Milling tool wear sample.
Tool blade image: 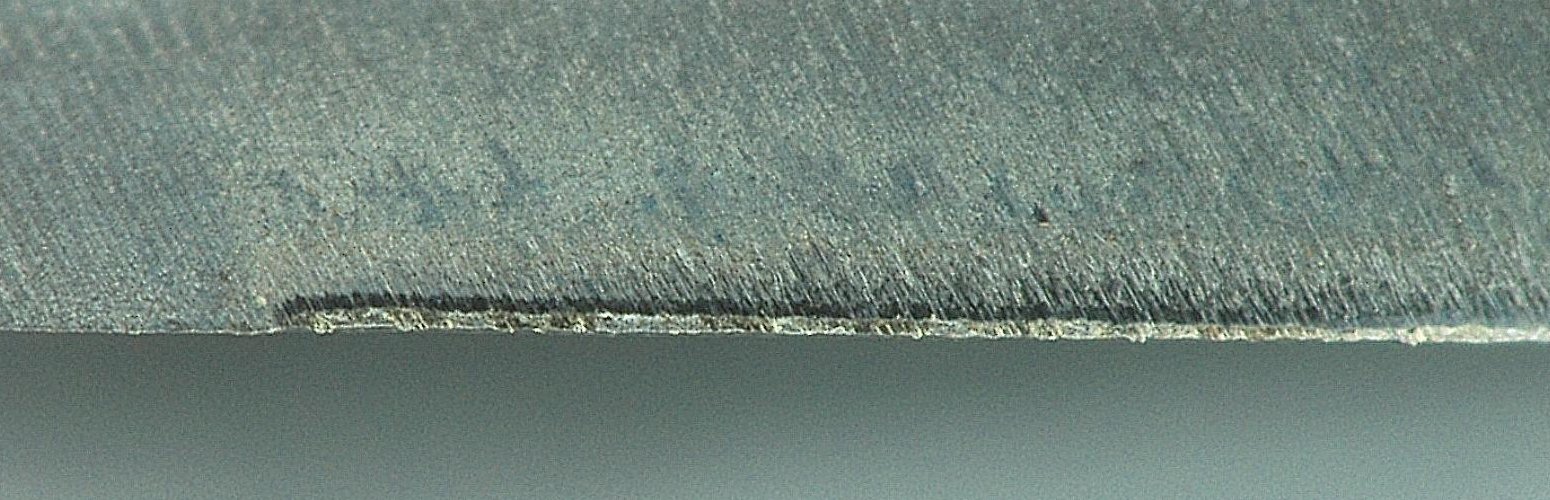
Chip image: 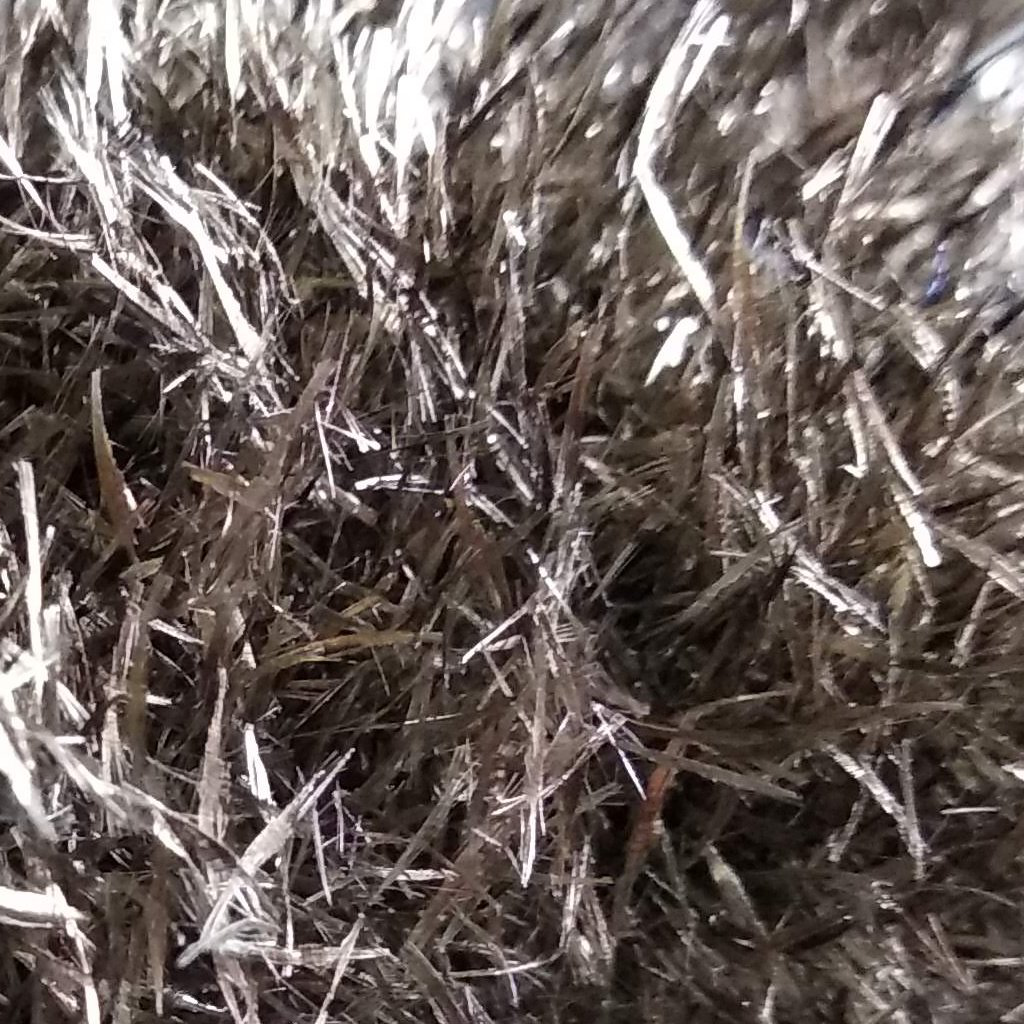
Workpiece image: 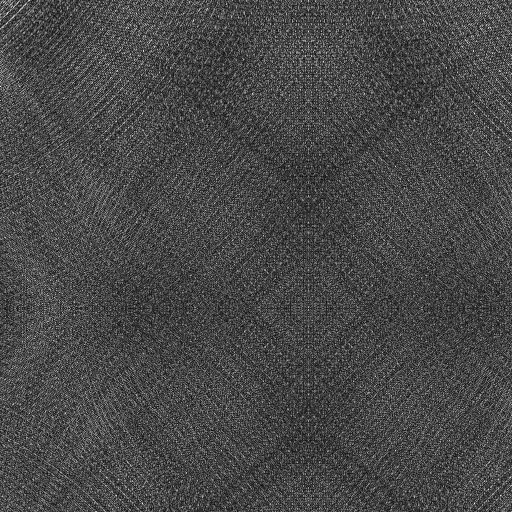
Tool wear state: sharp
Gaps: 9.17
Flank wear: 55.8
Overhang: 16.52
Force-signal Mel-spectrograms (X, Y, Z axes): 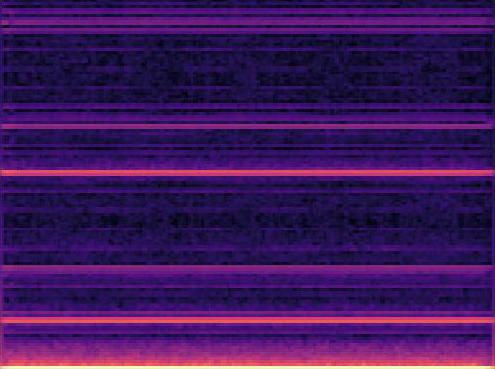 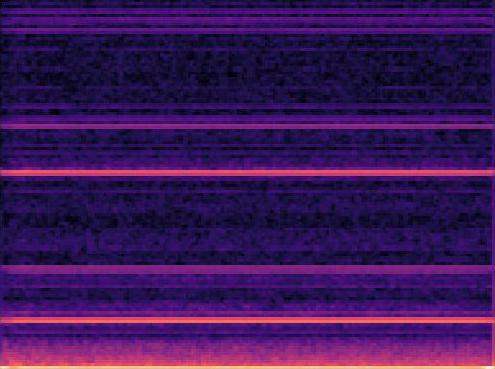 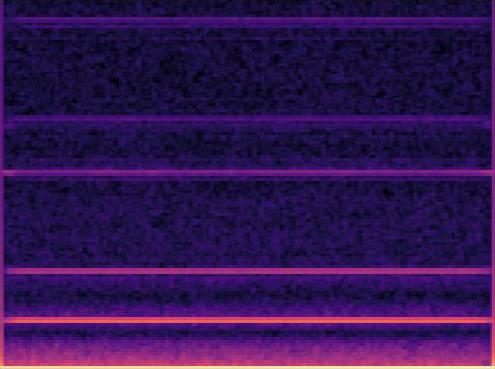
Force-signal scalograms (X, Y, Z axes): 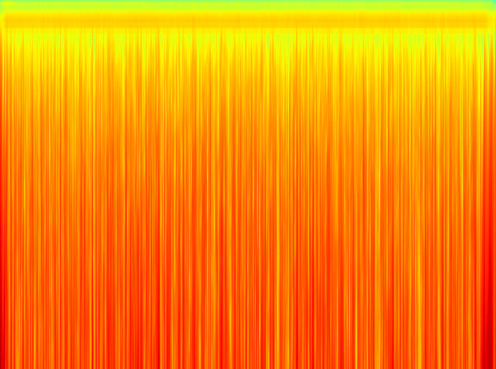 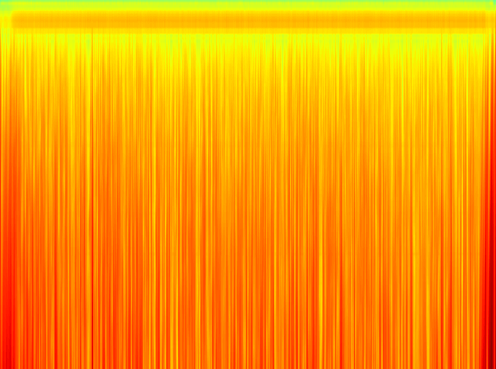 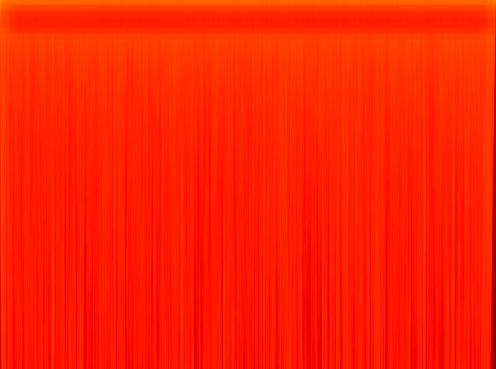
Force phase: initial_break_in_wear